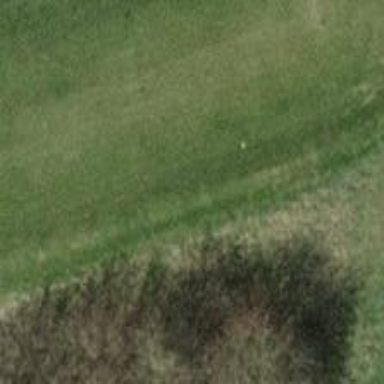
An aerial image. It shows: Grassy area designated as golf tee.